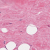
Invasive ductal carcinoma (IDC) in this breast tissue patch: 0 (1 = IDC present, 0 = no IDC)